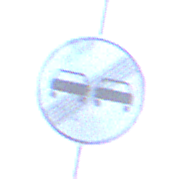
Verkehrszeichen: EndeUeberholverbot
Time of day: Dawn
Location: Outdoor (Urban)
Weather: Clear
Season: NotSpecified
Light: Natural